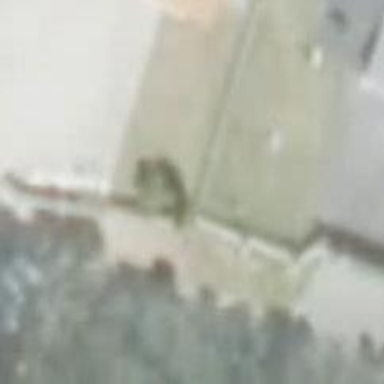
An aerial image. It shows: Fence.